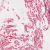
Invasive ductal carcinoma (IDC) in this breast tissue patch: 0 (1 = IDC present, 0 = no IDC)